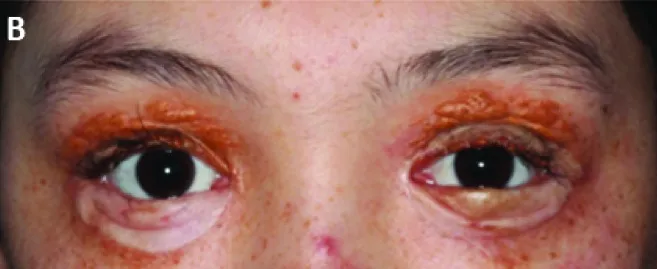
Compared to status post-surgical excision and intralesional steroid application.
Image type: medical_photograph (other_medical_photograph)